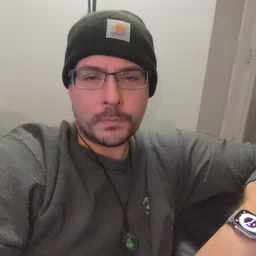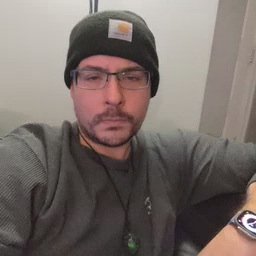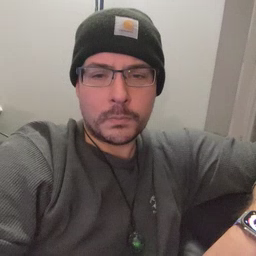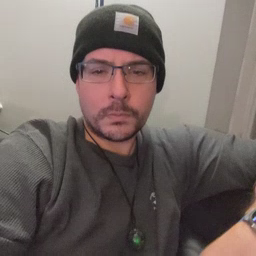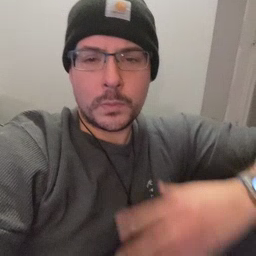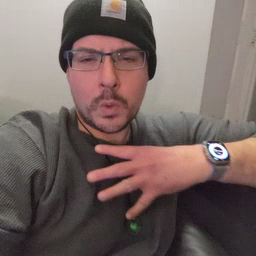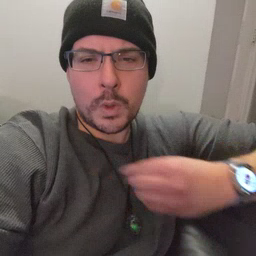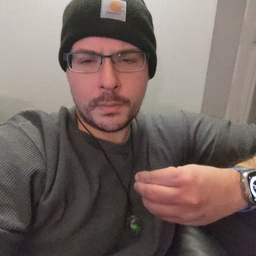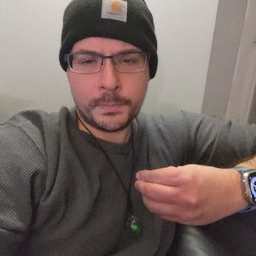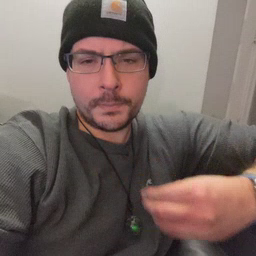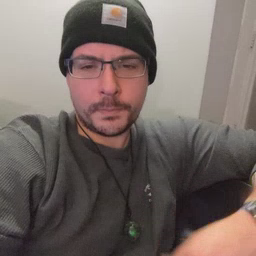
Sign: white